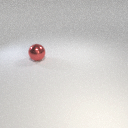
large red metal sphere